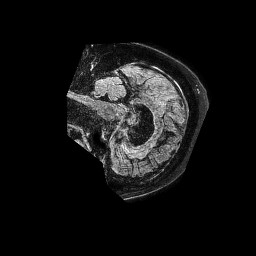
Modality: FLAIR
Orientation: sagittal
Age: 61
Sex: male
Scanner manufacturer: philips
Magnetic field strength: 1.5 T
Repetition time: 4.8 s
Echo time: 0.38 s